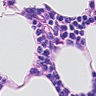
Metastatic tissue present: no